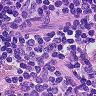
Metastatic tissue present: no